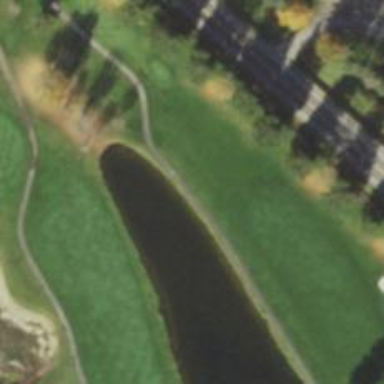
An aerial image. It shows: Path designated for golf carts.